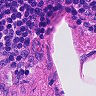
Metastatic tissue present: no